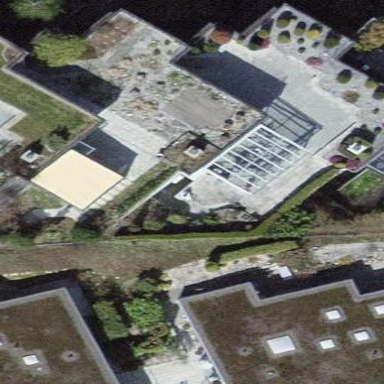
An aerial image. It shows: Residential building.